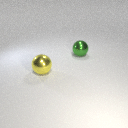
large yellow metal sphere to the left of large green metal sphere